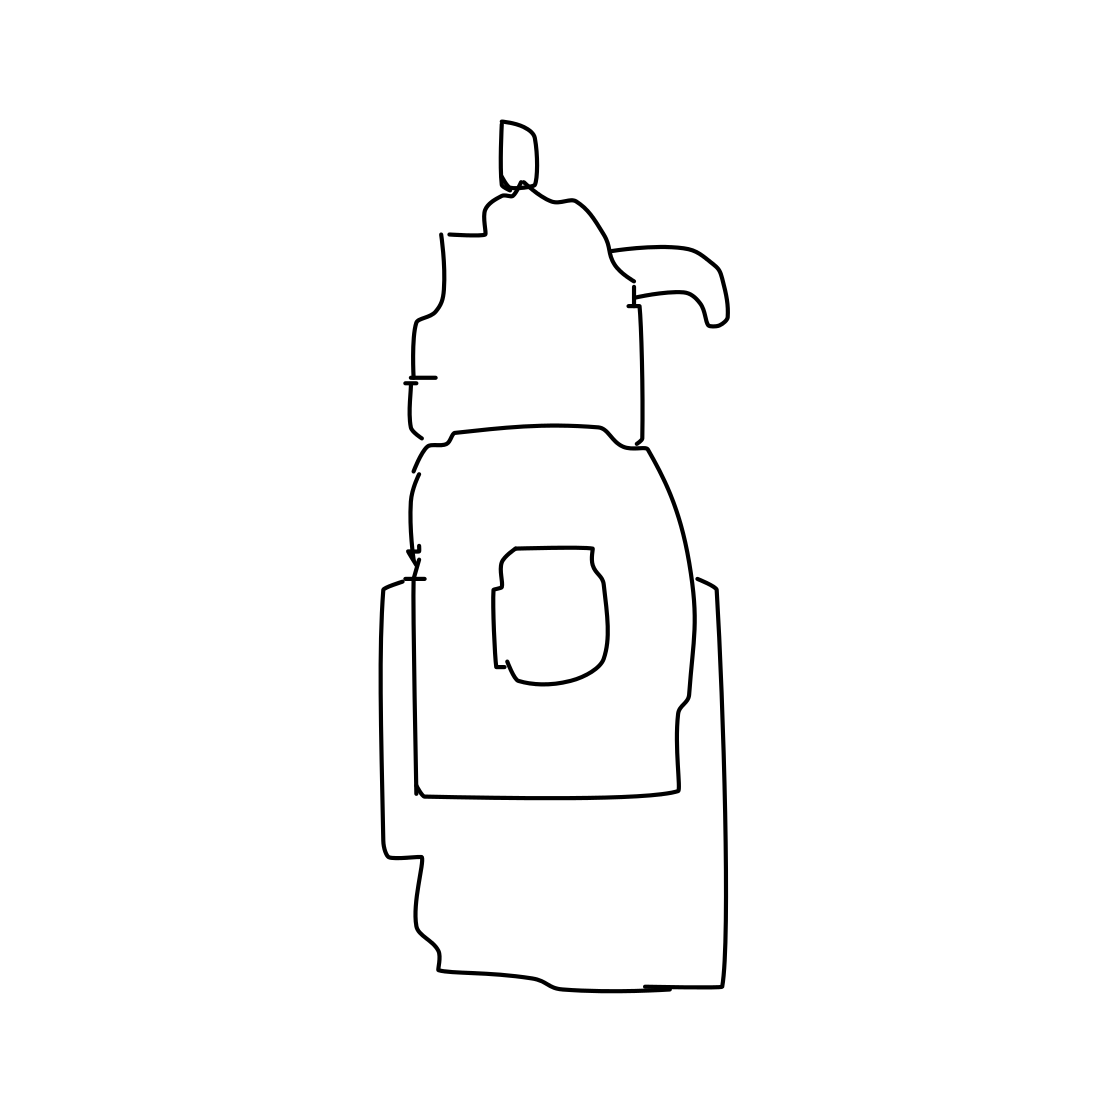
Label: toilet